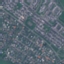
Land use / land cover class: Residential